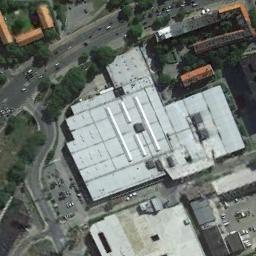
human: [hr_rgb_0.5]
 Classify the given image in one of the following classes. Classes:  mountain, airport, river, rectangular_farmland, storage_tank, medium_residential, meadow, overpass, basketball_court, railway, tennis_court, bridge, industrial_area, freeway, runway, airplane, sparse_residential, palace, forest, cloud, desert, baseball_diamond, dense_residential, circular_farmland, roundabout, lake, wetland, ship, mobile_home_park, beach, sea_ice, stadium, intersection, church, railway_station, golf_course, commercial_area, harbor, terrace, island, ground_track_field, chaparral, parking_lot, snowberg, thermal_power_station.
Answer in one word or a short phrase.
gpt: industrial_area